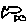
Label: fish